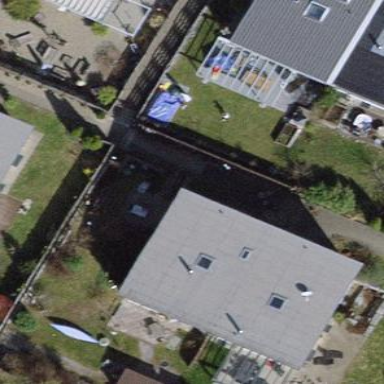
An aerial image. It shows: Terrace building.